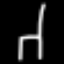
Label: chair